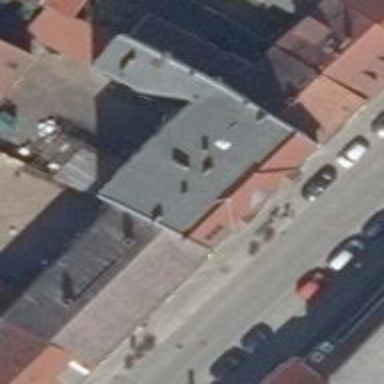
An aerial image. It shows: Café.